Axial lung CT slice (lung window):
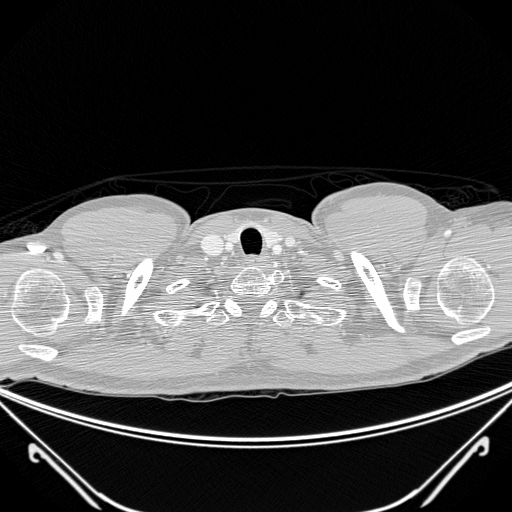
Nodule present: no